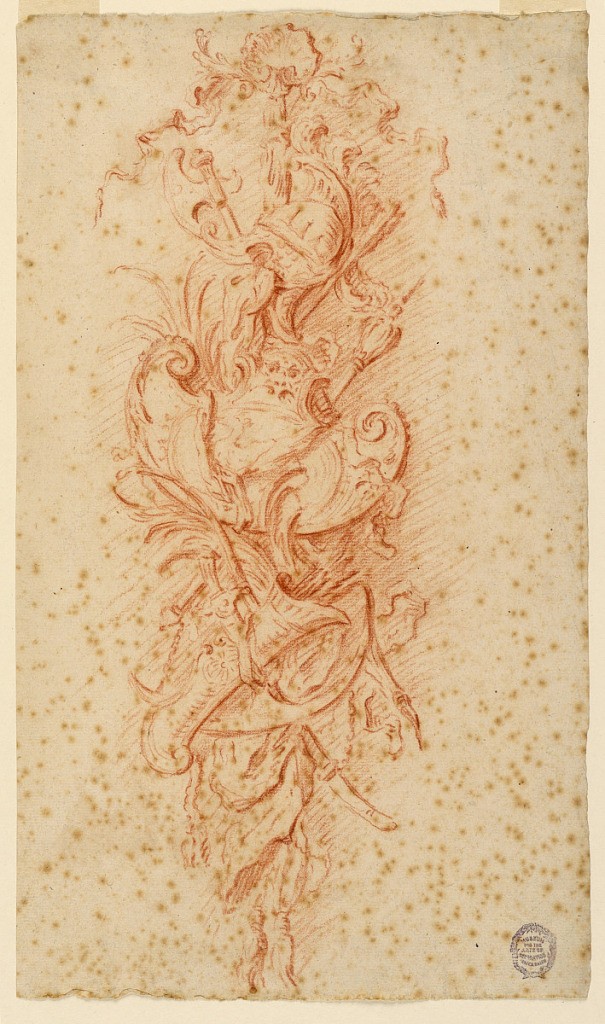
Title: Design for a Trophy of Arms
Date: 1730-1760
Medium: Red crayon on paper
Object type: Drawing
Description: Hanging from a shell. A battle axe and a helmet are above, a shield and a mace in the centre, a sword, a quiver, another object and a cloth with tassels below.